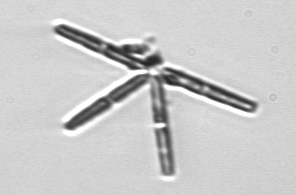
Label: Thalassionema